Question:
The above is a UITableViewCell containing two UILabels. The cell has a transparent background using [UIColor clearColor] and the background pattern () is set on the UITableView using UIColor's initWithPatternImage.
What I'd like to be able to do is blend the text with the background pattern so that the text has the texture coming through. The only thing is I'm not sure of is the best way of achieving this.
I know I can use NSString instead of UILabels and draw the text directly into an image, but can this then be blended with the background even though it's not being drawn in the same drawRect ()?
The other way is to create an image mask from the text, have another image which is already textured () and then use that to draw the text, as outlined <URL>.
Whilst I can obviously use the tutorial to achieve the second implementation, I'm more inclined to explore the first as it'd use no external images and may be more efficient.
Your thoughts, links and code examples will be greatly appreciated.
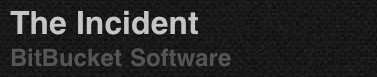
Answer: If you set the labels as non opaque and an alpha value less than 1.0 it should work. These can be set in either Interface Builder or as code like this:
'''
[theIncidentLabel setOpaque:NO];
[theIncidentLabel setAlpha:0.5];
'''
You can even just set the text color to a color with an alpha value less than 1.0.
'''
[theIncidentLabel setTextColor:[UIColor colorWithRed:1.0 green:1.0 blue:1.0 alpha:0.5]];
'''
Using these settings I do see the background texture through labels in a project I'm working on. In my project the list UITableView is also transparent, and the background texture comes from an image loaded in a UIImageView behind the UITableView.
This is simple alpha blending. We figured out through a discussion in comments that this is inadequate for your needs. Instead you can use the alpha masking as explained in the tutorial mentioned.
Alternatively, you could forgo alpha masks and just draw the text to a CGImage, then draw that image on your background pattern with a different blend mode, maybe kCGBlendModeScreen. Here's the drawRect method from the above mentioned tutorial rewritten with this technique:
'''
- (void)drawRect:(CGRect)rect
{
CGContextRef context = UIGraphicsGetCurrentContext();
// Draw a black background
[[UIColor blackColor] setFill];
CGContextFillRect(context, rect);
// Draw the text upside-down
CGContextSaveGState(context);
CGContextTranslateCTM(context, 0, rect.size.height);
CGContextScaleCTM(context, 1.0, -1.0);
[[UIColor lightGrayColor] setFill];
[text drawInRect:rect withFont:[UIFont fontWithName:@"HelveticaNeue-Bold" size:40.0]];
// Draw it again in a darker color.
[[UIColor darkGrayColor] setFill];
CGContextTranslateCTM(context, 0, 50.0);
[text drawInRect:rect withFont:[UIFont fontWithName:@"HelveticaNeue-Bold" size:40.0]];
CGContextRestoreGState(context);
// Create an text image from what we've drawn so far
CGImageRef textImage = CGBitmapContextCreateImage(context);
// Draw a white background (overwriting the previous work)
[[UIColor whiteColor] setFill];
CGContextFillRect(context, rect);
// Draw the background image
CGContextSaveGState(context);
[[UIImage imageNamed:@"shuttle.jpg"] drawInRect:rect];
// Set the blend mode. Try different options to meet your tastes.
CGContextSetBlendMode(context, kCGBlendModeScreen);
// Draw the text.
CGContextDrawImage(context, rect, textImage);
// Clean up.
CGContextRestoreGState(context);
CGImageRelease(textImage);
}
'''